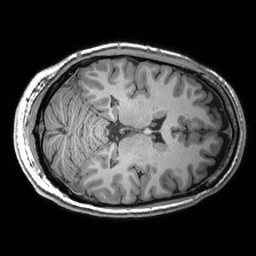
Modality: T1w
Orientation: axial
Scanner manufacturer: siemens
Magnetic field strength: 3 T
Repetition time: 2.53 s
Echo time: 0.00299 s